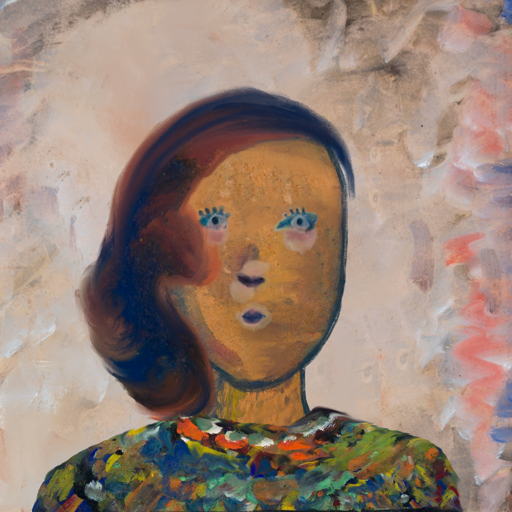
Background: Roy_Bahadur, Head And Neck Front: In_The_Sun, Face Front: Hill_Girl, Bust: An_Impression, Hair Front: Mother_And_Son_Son, Head Accessory: Blank, Second Necklace: Blank, Necklace: Blank, Baby: Blank